Interaction volume radius: 5 \u00c5
Interaction volume height: 10 \u00c5
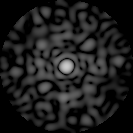
Disorder parameter: 0.8337